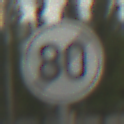
Verkehrszeichen: EndeGeschwindigkeit80
Umgebung: Outdoor, Suburban
Tageszeit: MorningAfternoon
Wetter: PartlyCloudy
Licht: Natural
Jahreszeit: NotSpecified
Kontrast: LowContrast